Question: I am developing an web application. Previously my MVC applications have been developed using and with this new application I have just copied/ reused my from previous applications.
When a user logs into my site I do the following
'''
public ActionResult Login(LoginModel model, string returnUrl)
{
if (ModelState.IsValid)
{
User user = _userService.GetUser(model.Email.Trim());
//Create Pipe Delimited string to store UserID and Role(s)
var userData = user.ApplicantID.ToString();
foreach (var role in user.UserRoles)
{
userData = userData + "|" + role.description;
}
_formAuthService.SignIn(user.ApplicantFName, false, userData);
return RedirectToAction("Index", "Portfolio");
}
return View(model);
}
'''
'''
public class FormsAuthenticationService : IFormsAuthenticationService
{
public void SignIn(string userName, bool createPersistentCookie, string UserData)
{
if (String.IsNullOrEmpty(userName)) throw new ArgumentException("Value cannot be null or empty.", "userName");
// Create and tuck away the cookie
FormsAuthenticationTicket authTicket = new FormsAuthenticationTicket(1, userName, DateTime.Now, DateTime.Now.AddDays(15), createPersistentCookie, UserData);
// Encrypt the ticket.
string encTicket = FormsAuthentication.Encrypt(authTicket);
//// Create the cookie.
HttpCookie faCookie = new HttpCookie(FormsAuthentication.FormsCookieName, encTicket);
HttpContext.Current.Response.Cookies.Add(faCookie);
}
}
'''
'''
protected void Application_AuthenticateRequest(Object sender, EventArgs e)
{
// Get the authentication cookie
string cookieName = FormsAuthentication.FormsCookieName;
HttpCookie authCookie = Context.Request.Cookies[cookieName];
// If the cookie can't be found, don't issue the ticket
if (authCookie == null) return;
// Get the authentication ticket and rebuild the principal
// & identity
FormsAuthenticationTicket authTicket = FormsAuthentication.Decrypt(authCookie.Value);
string[] UserData = authTicket.UserData.Split(new Char[] { '|' });
GenericIdentity userIdentity = new GenericIdentity(authTicket.Name);
GenericPrincipal userPrincipal = new GenericPrincipal(userIdentity, UserData);
Context.User = userPrincipal;
}
'''
This code works well in my previous MVC 3 applications, but in this MVC 4 application, inside the Razor View, the following code does not seem to be accessing the property to perform the role check
'''
@if (HttpContext.Current.User.IsInRole("Applicant"))
{
<p>text</text>
}
'''
Again, this worked perfectly in my MVC 3 applications.
Does anyone have any ideas or suggestions as to why this won't work with my MVC 4 application?
Any help is much appreciated.
Thanks.
My MVC 4 application is using .Net Framework 4.0
The screenshot below shows my which is assigned to . You can see that for this User, the contains two strings, the (100170) and their (Applicant). But for some reason, The cannot be accessed or seen in my Razor View, however, it could in my identical Razor View.

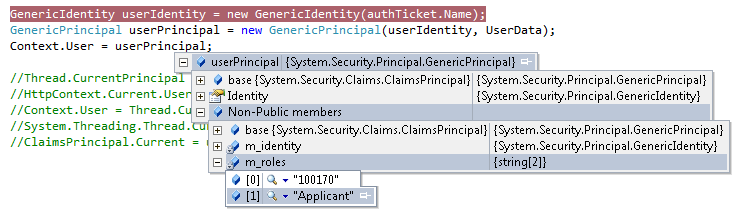
Answer: Folks
I finally resolved this issue. It appears by default the is enabled when you create a new ASP.NET MVC 4 application. I did not want to use the on this occasion, however, I needed to disable it in my web config with the following line
'''
<appSettings>
<add key="enableSimpleMembership" value="false" />
</appSettings>
'''
My call to works great now.
Hope this helps someone else.